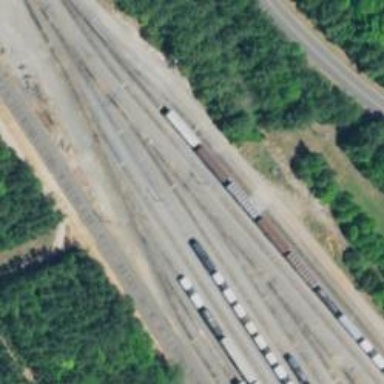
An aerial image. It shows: Railway yard used for servicing trains.